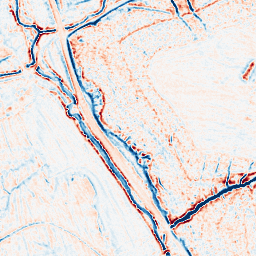
Category: edge_preserving
Decomposition family: bilateral
Decomposition parameters: d: 9
sigma_color: 100
sigma_space: 75
Upsampling method: cubic_mitchell
Upsampling parameters: scale: 4
Upsampling scale: 4